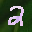
Label: 2